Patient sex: M
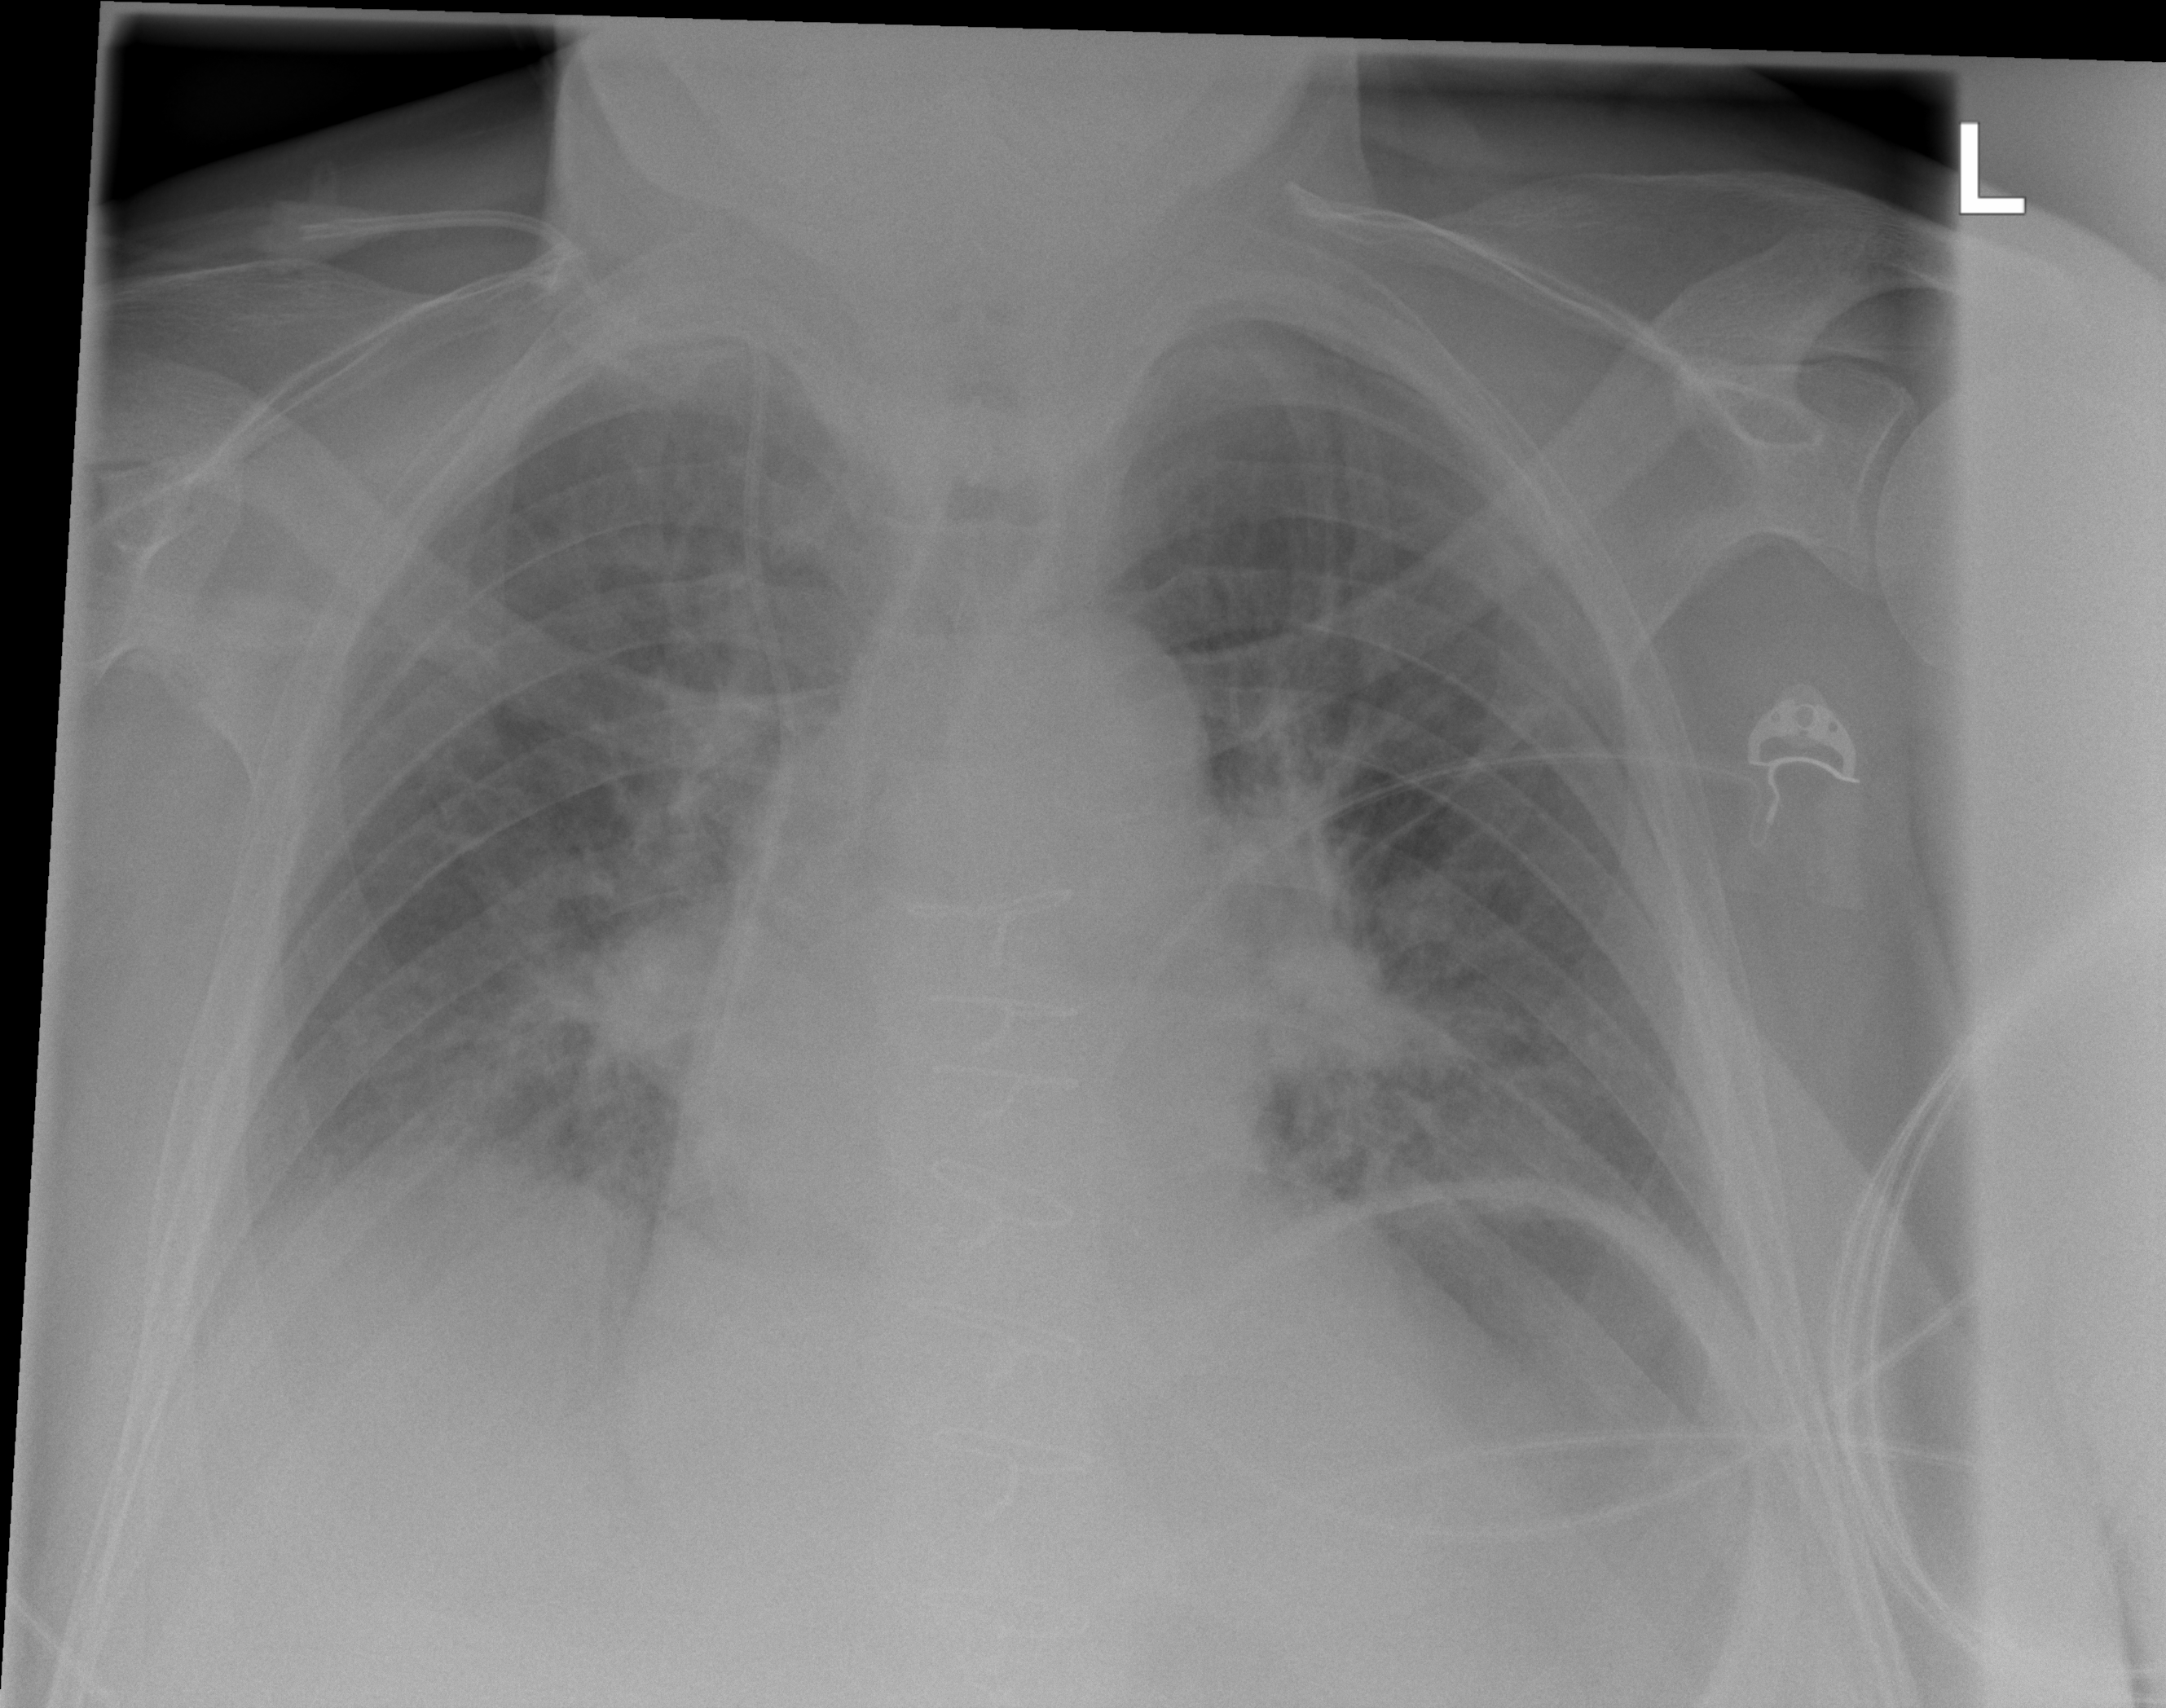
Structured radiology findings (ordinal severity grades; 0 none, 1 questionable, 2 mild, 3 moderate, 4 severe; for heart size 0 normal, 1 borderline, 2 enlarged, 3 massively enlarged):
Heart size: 2
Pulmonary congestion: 3
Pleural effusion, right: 2
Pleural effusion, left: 0
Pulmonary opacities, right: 2
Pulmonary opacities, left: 2
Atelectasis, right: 2
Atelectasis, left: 2